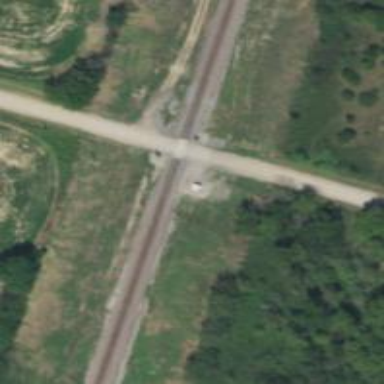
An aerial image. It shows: Level crossing along the railway.